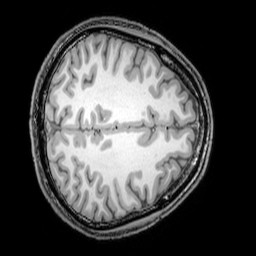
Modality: T1w
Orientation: axial
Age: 21
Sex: male
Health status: healthy
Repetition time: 0.081 s
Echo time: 0.037 s